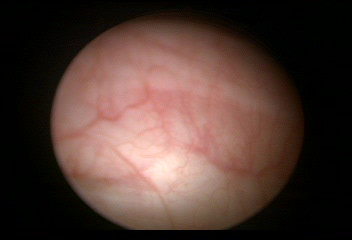
Modality: WLC
Class: Normal mucosa
Bladder cancer association: No